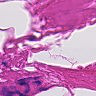
Metastatic tissue present: no